Aerial crown-view tile of a tropical tree (Barro Colorado Island, Panama), acquired 20240716:
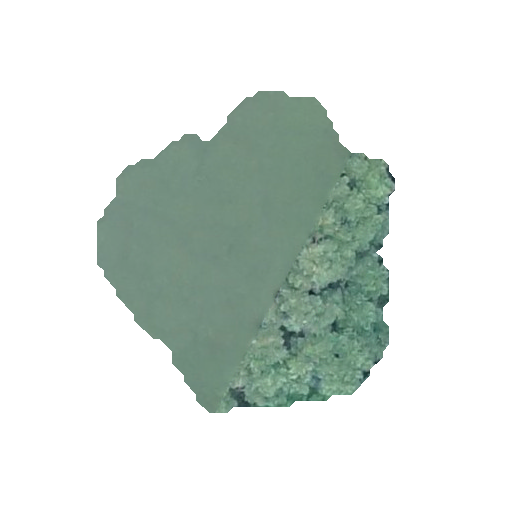
Species: Jacaranda copaia
GBIF accepted scientific name: Jacaranda copaia
Crown area: 107.277 m²